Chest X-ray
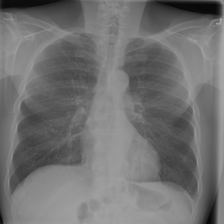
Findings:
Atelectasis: negative
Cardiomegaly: negative
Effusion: negative
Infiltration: negative
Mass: negative
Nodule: negative
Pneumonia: negative
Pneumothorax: negative
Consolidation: negative
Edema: negative
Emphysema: negative
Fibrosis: negative
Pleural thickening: negative
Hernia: negative